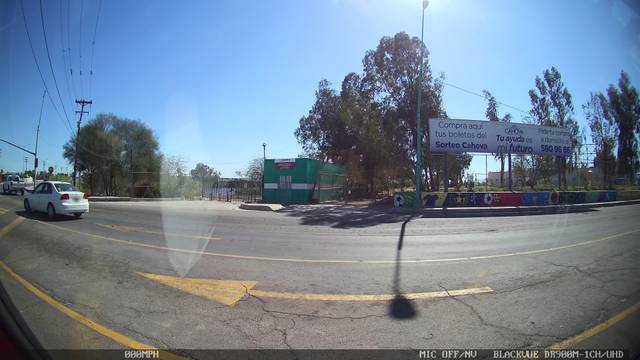
Region: Mexico
Coordinates: 32.606, -115.449